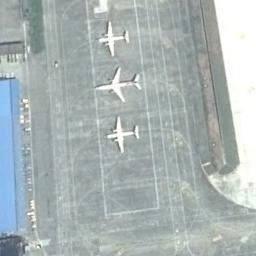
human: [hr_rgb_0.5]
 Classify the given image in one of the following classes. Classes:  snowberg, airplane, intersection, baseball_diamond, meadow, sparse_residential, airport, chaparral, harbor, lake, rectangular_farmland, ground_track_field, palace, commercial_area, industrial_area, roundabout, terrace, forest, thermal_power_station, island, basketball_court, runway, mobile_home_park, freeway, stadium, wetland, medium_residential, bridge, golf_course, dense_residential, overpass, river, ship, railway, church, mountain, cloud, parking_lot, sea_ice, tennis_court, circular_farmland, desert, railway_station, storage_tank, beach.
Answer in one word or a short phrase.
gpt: airplane